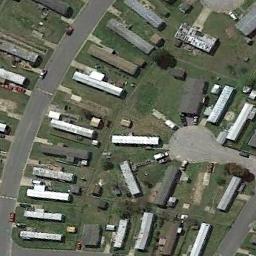
Label: residential